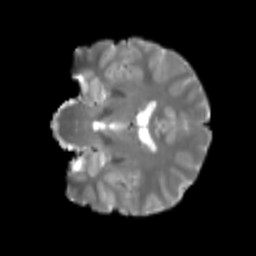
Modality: T2w
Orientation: coronal
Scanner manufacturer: siemens
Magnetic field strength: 3 T
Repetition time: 4 s
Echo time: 0.0594 s